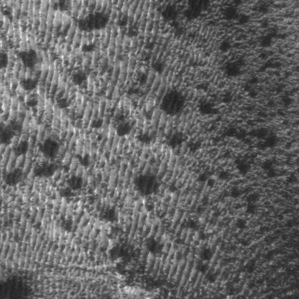
Label: frost